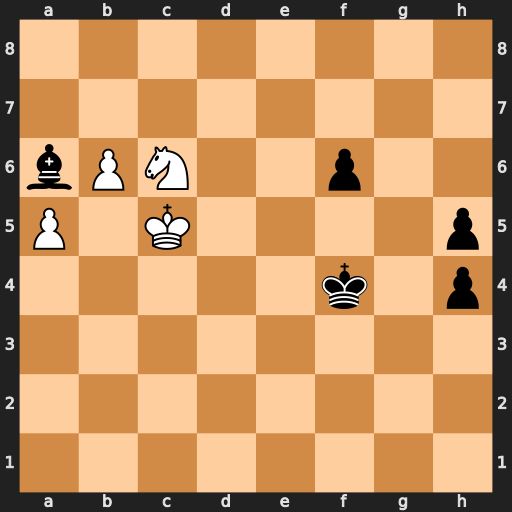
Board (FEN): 8/8/bPN2p2/P1K4p/5k1p/8/8/8
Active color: w
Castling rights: -
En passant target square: -
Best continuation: Nb4 h3 Nxa6